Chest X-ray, PA view. Patient: 43 years old, sex M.
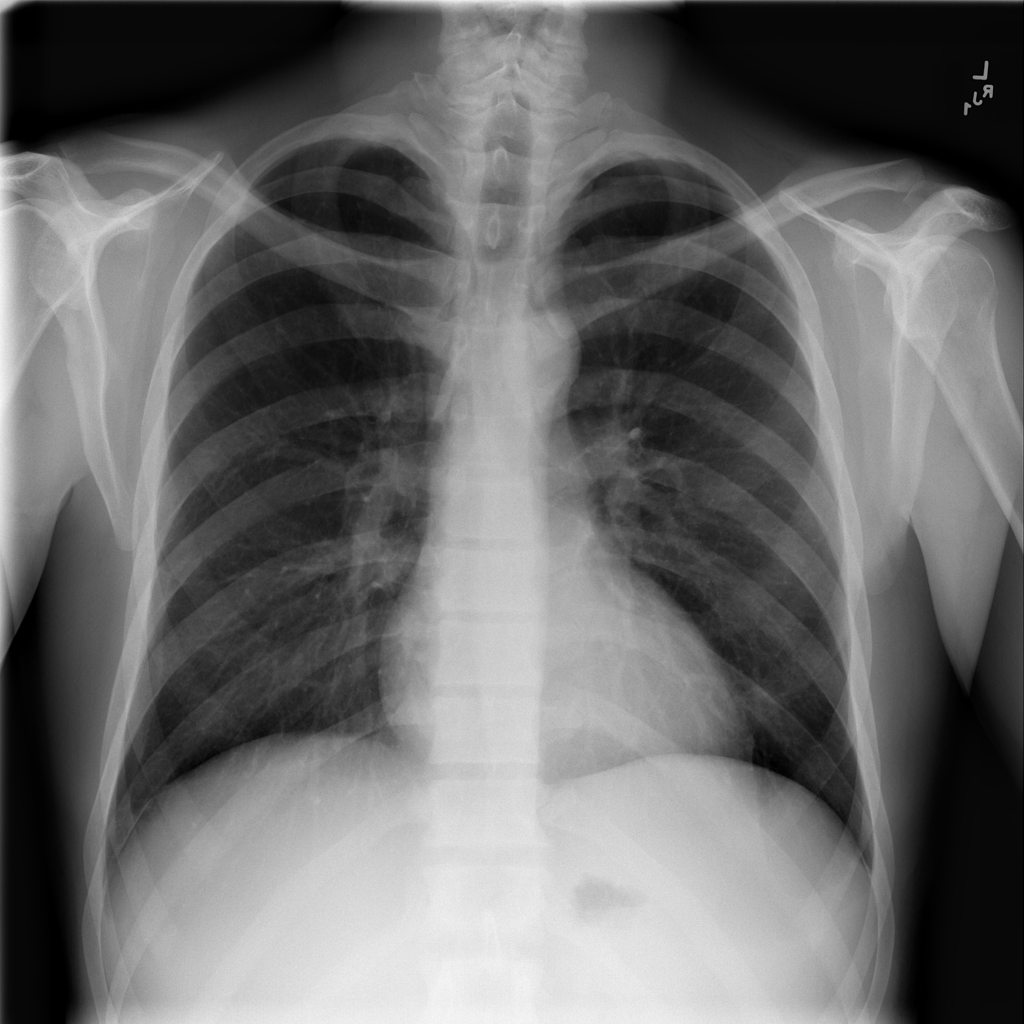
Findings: No Finding